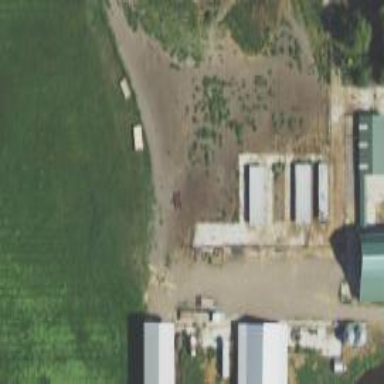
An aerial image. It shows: Farmyard area.